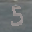
Label: 5